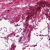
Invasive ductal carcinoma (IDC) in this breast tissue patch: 0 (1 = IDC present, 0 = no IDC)